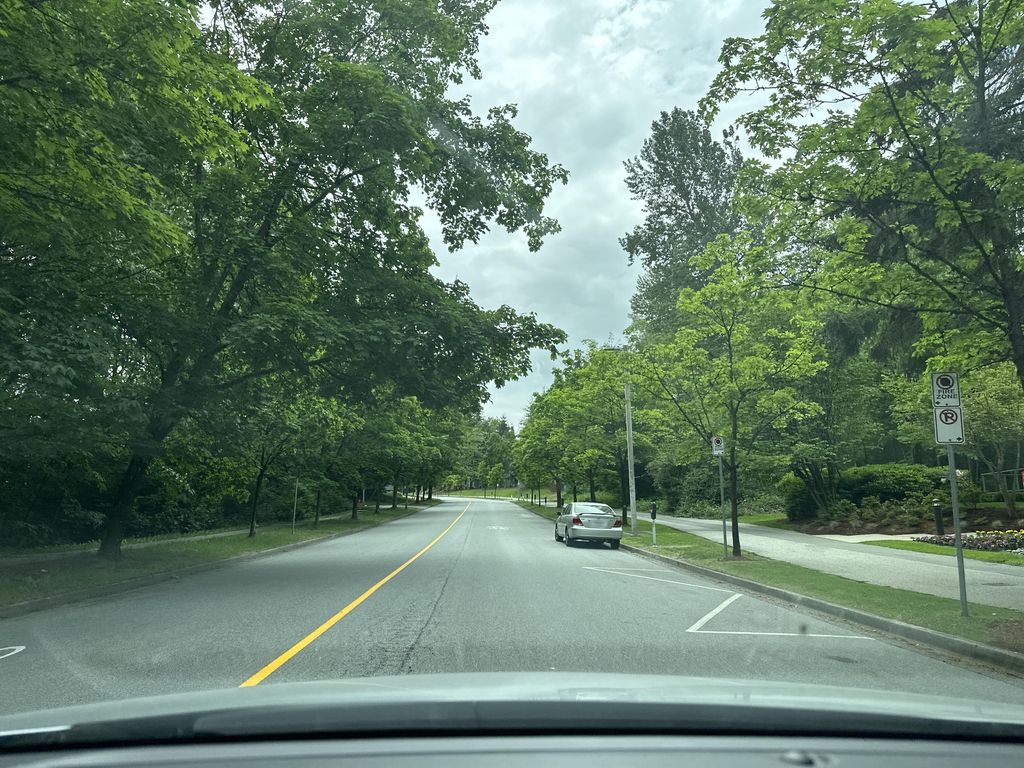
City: vancouver